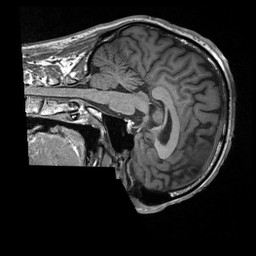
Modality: T1w
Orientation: sagittal
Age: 50
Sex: male
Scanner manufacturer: siemens
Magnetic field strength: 3 T
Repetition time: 1.9 s
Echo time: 0.00226 s